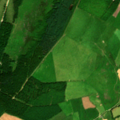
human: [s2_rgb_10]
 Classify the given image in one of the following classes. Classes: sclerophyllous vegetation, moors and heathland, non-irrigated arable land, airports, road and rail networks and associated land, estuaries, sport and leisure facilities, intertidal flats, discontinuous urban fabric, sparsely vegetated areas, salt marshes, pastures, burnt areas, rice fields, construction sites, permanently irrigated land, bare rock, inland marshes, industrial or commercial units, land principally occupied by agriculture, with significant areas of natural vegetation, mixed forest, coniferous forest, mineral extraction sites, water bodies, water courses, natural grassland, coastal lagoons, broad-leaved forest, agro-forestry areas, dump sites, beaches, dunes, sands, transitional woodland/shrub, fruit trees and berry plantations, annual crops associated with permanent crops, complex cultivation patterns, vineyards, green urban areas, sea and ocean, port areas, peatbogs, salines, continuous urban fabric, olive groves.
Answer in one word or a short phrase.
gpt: pastures, coniferous forest, moors and heathland